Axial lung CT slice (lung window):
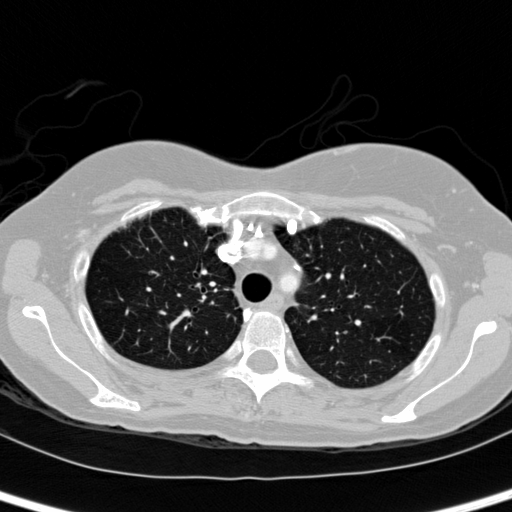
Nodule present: no